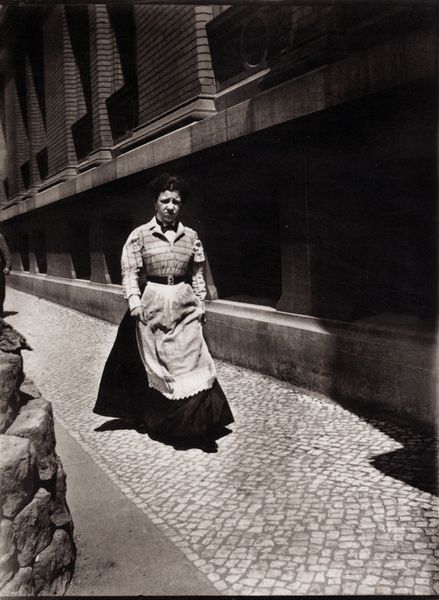
Titel: Dircksenstraße
Künstler: Heinrich Zille
Schlagwörter: dunkel, kopf, mann, schatten, weiß, menschen, stadt, fenster, frau, frisur, grau, hell, kleid, licht, nase, schwarz, strasse, blick, dame, gebäude, gürtel, haus, weg, leute, muster, rock, alt, hemd, wand, augen, bluse, böse, falten, gesicht, kragen, sockel, stein, steine, ärmel, hände, erde, häuser, gehen, sonne, haare, stoff, personen, saum, person, england, kontrast, scheitel, brunnen, schürze, magd, sommer, fassade, gasse, italien, perspektive, pflaster, laufen, mittag, steinig, mauer, ziegel, tag, linien, spazieren, rand, ernst, gerade, streifen, lciht, flucht, foto, fotografie, photographie, gang, keller, gehsteig, hauswand, spaziergang, beton, schwarzweiss, gehweg, hass, kopfsteinpflaster, pflasterstein, pflastersteine, staub, hausfrau, photo, gesims, kraus, mauern, fluchtpunkt, schreiten, dreck, icht, usa, fotographie, bau, dauerwelle, parallelen, and, ritzen, sockelgeschoss, ziegelmauer, erdgeschoss, ragen, gürtelschnalle, new york, fluchtpunkte, blendung, vereinigte staaten, kontrastreich, zille, heinrich, fussgängerweg, paralelen, pflaser, pflaterstein, trotuar, ürtel, rasse, au, ne, hoto, tten, resolut, frau mit schürze, karierte bluse, verdrossen, #hell, starasse